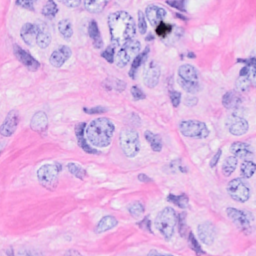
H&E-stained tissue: Breast